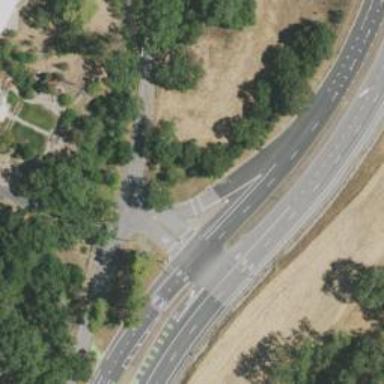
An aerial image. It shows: Trunk link highway with asphalt surface.